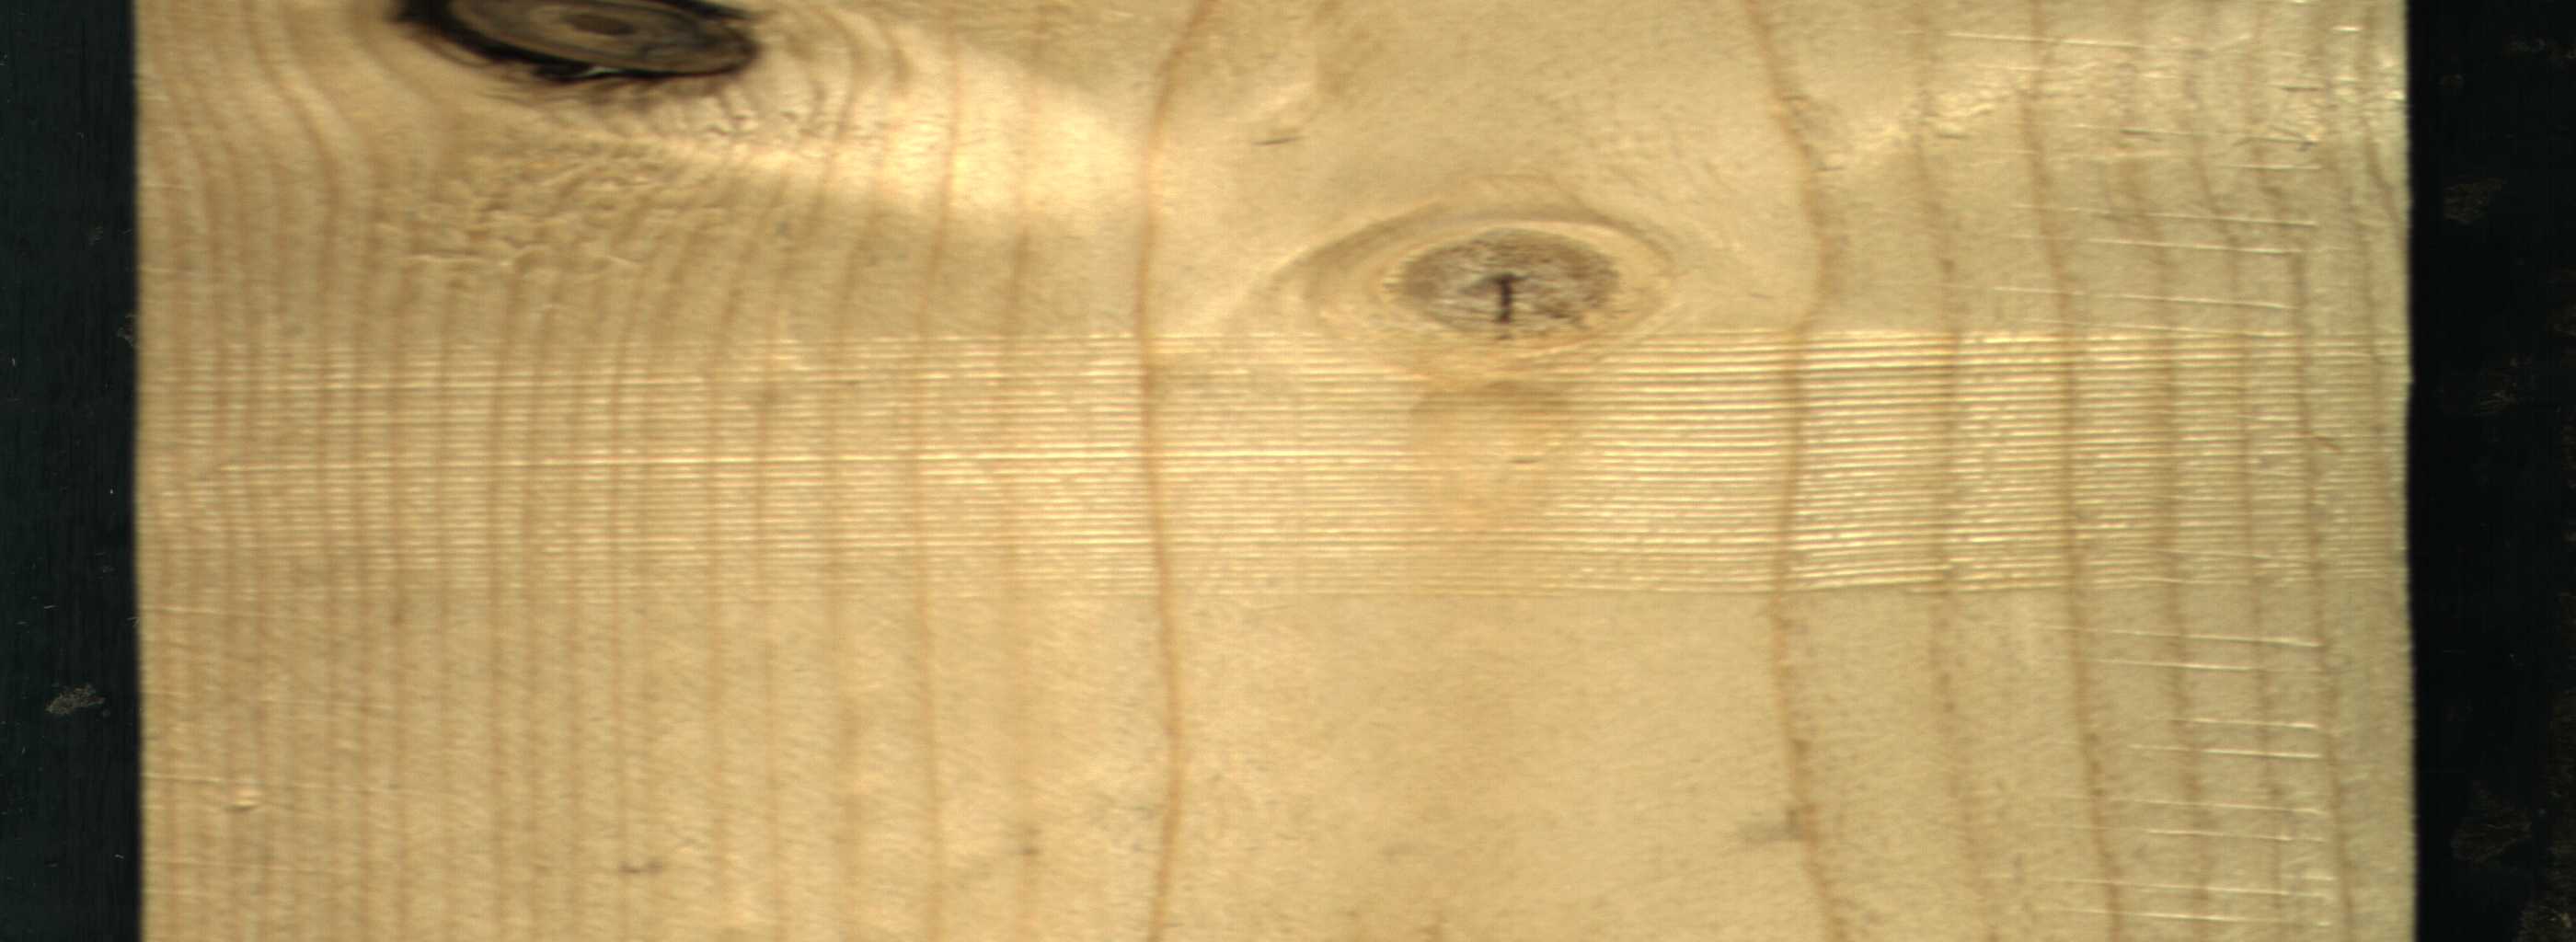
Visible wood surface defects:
Dead_Knot
Live_Knot